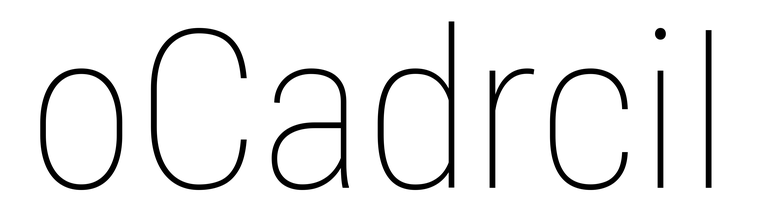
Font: Roboto_Condensed_Thin